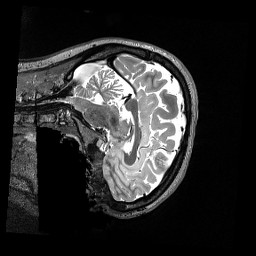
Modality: T2w
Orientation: sagittal
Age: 23
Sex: female
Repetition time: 3.2 s
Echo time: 0.563 s